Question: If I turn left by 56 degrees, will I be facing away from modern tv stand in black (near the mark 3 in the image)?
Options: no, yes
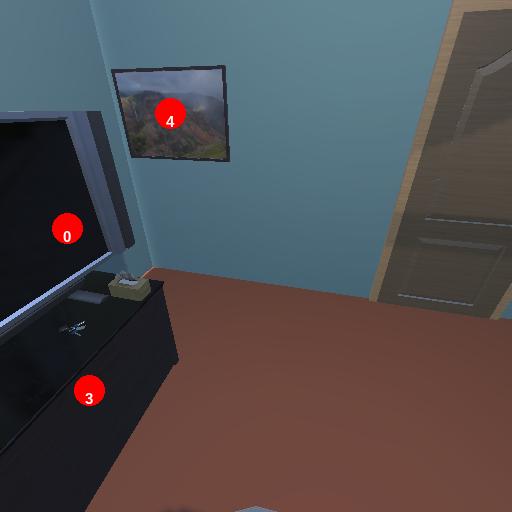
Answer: no